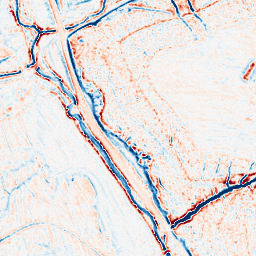
Category: edge_preserving
Decomposition family: bilateral
Decomposition parameters: d: 9
sigma_color: 50
sigma_space: 75
Upsampling method: bilinear
Upsampling parameters: scale: 8
Upsampling scale: 8